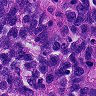
Metastatic tissue present: yes